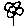
Label: flower